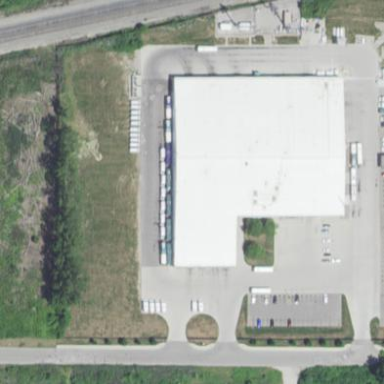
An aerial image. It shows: Bus depot area.